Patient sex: F
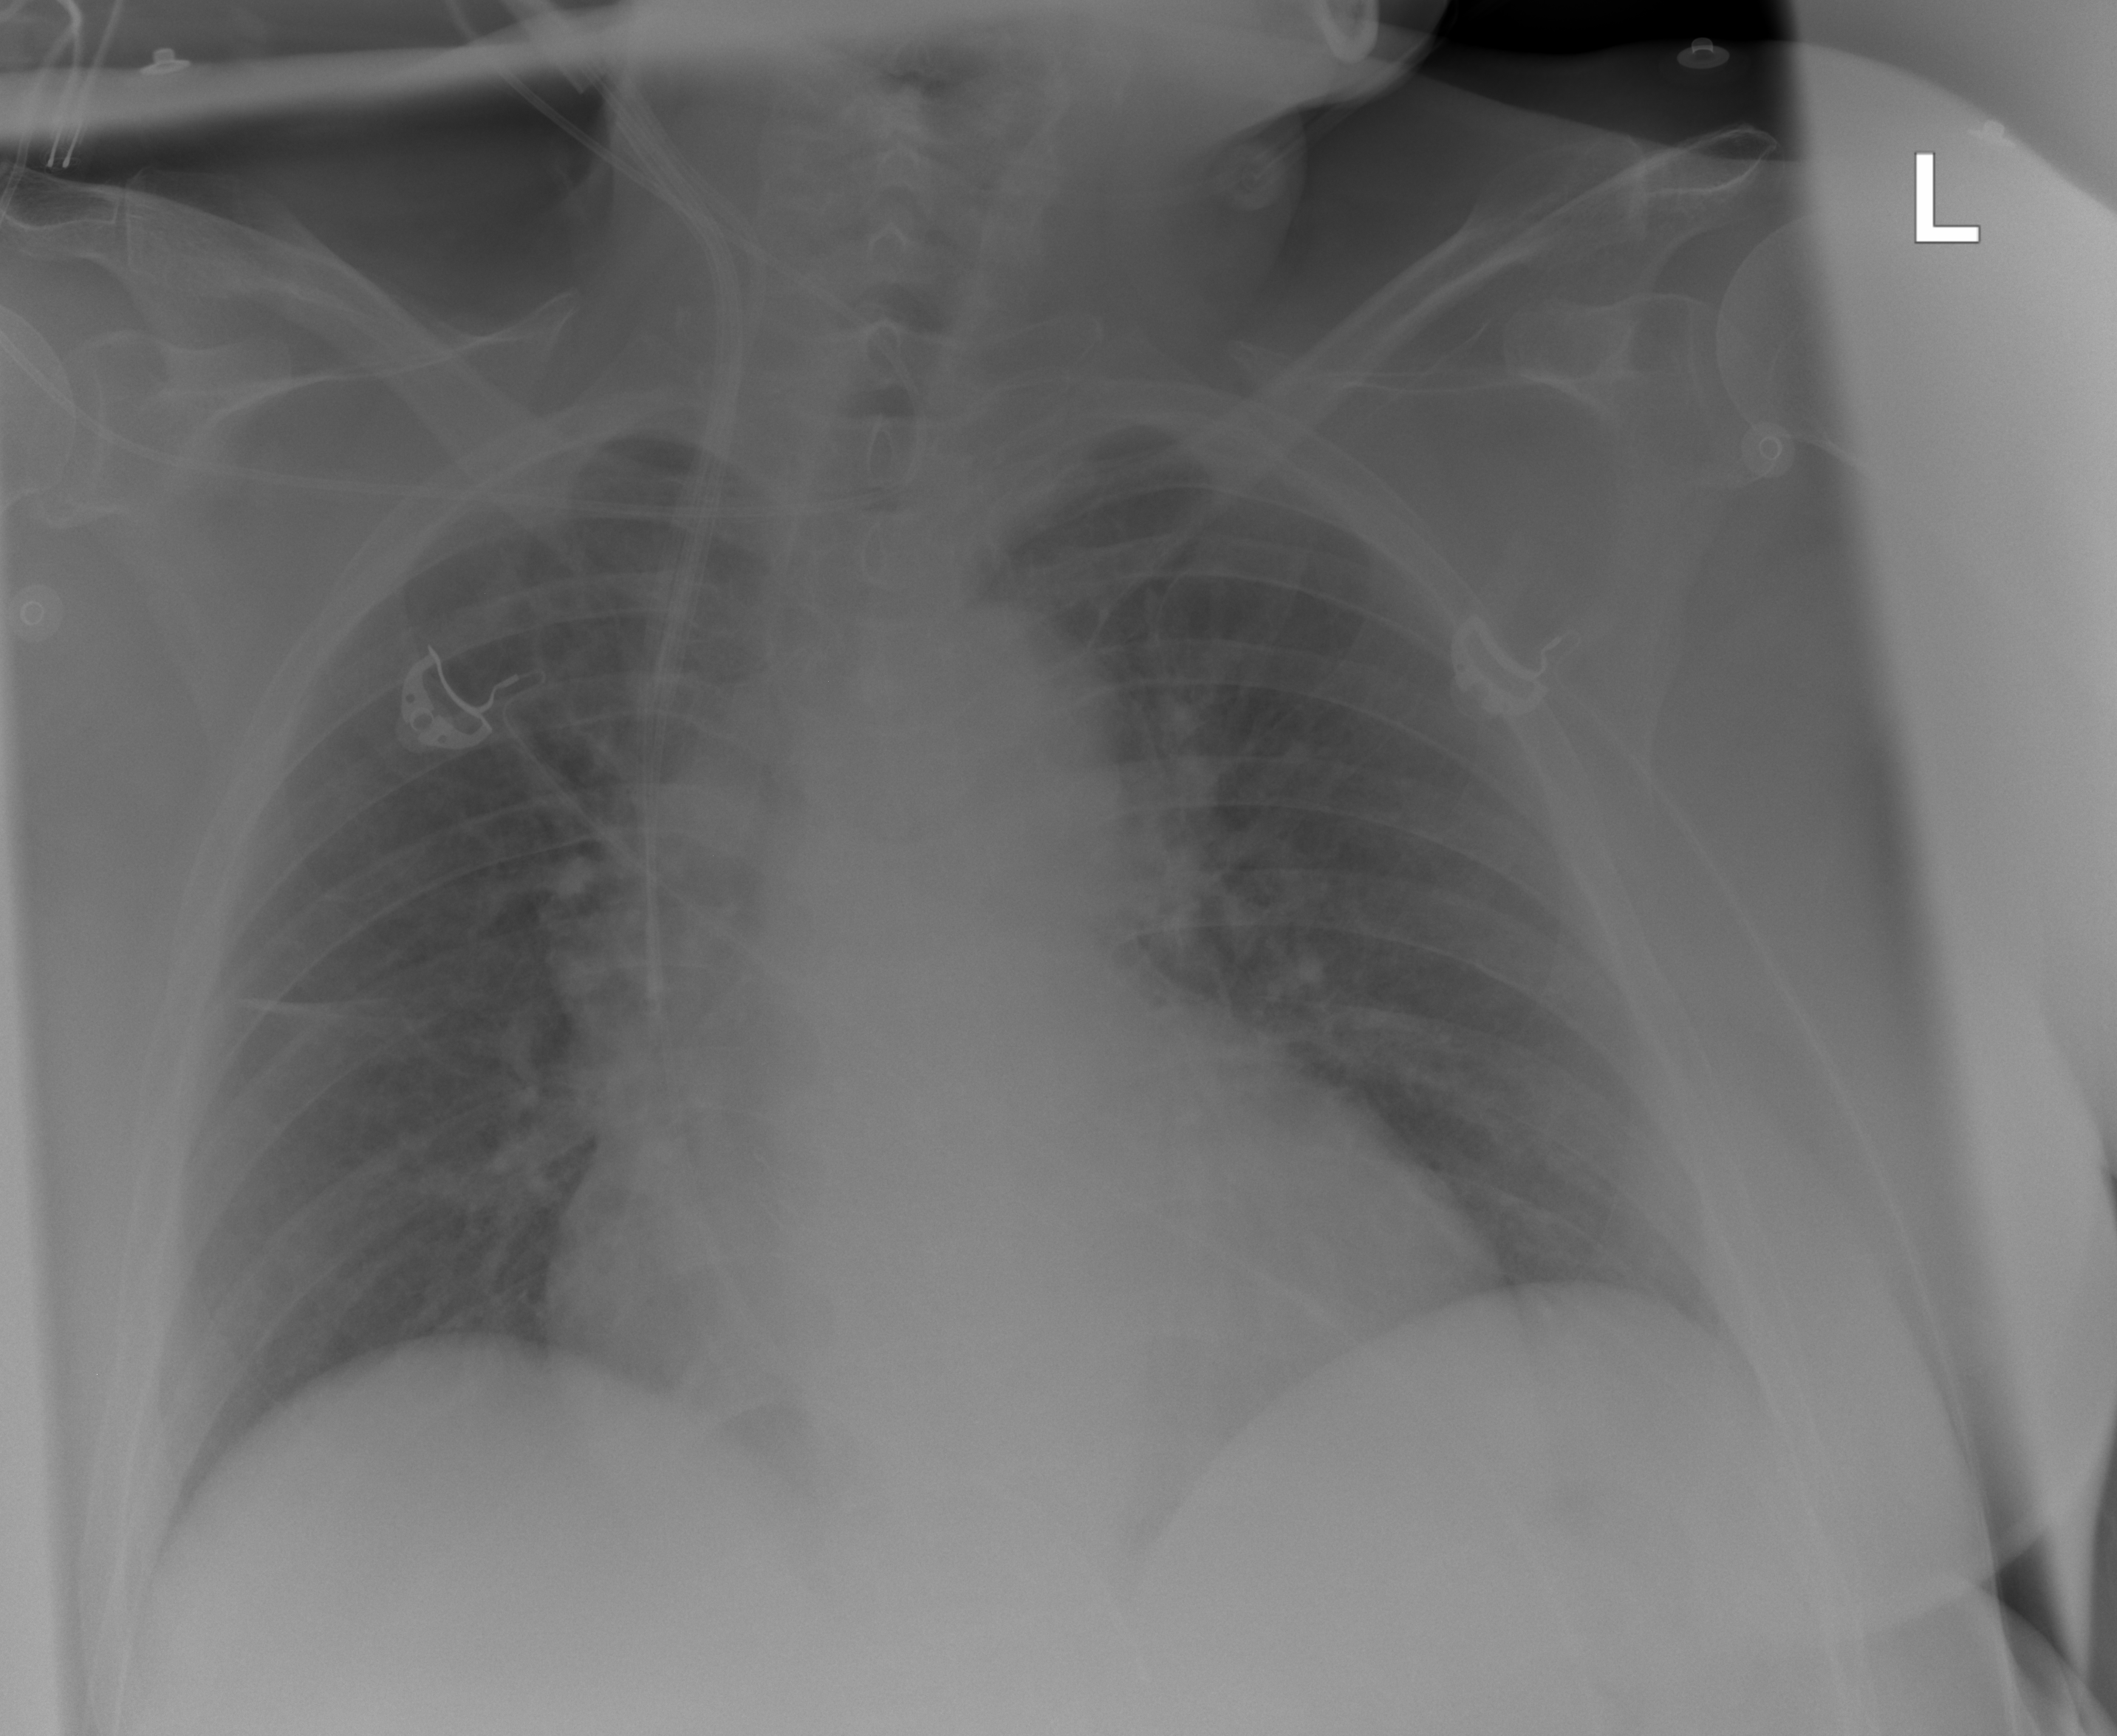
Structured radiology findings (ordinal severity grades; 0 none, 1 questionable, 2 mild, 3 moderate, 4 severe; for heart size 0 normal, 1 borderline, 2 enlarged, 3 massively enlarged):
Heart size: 1
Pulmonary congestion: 1
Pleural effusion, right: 1
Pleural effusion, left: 0
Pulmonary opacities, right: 0
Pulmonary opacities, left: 0
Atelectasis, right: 0
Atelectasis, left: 0